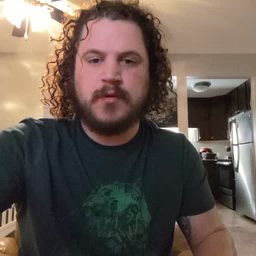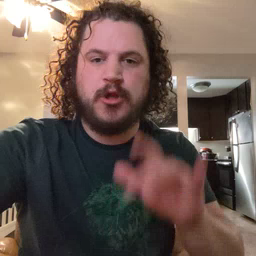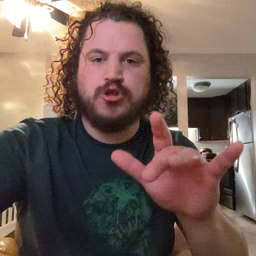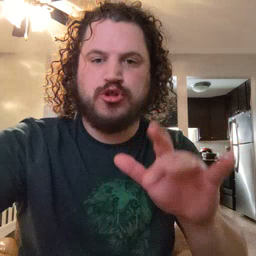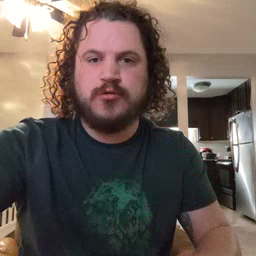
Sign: touch